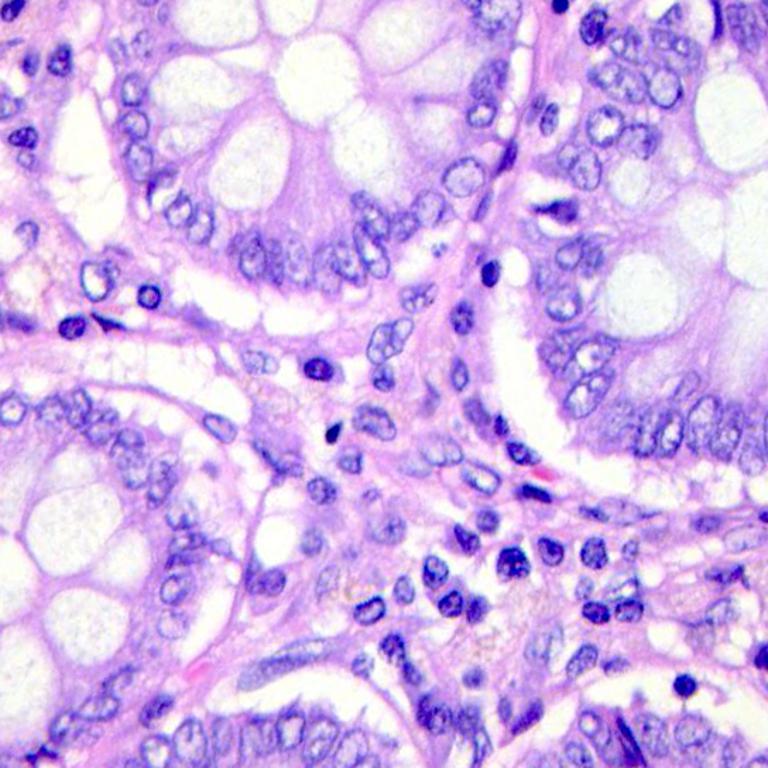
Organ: colon
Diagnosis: benign